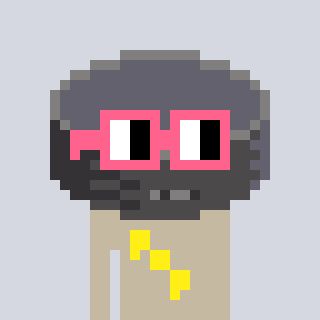
a pixel art character with square pink glasses, a hockey puck-shaped head and a bege-colored body on a cool background